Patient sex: M
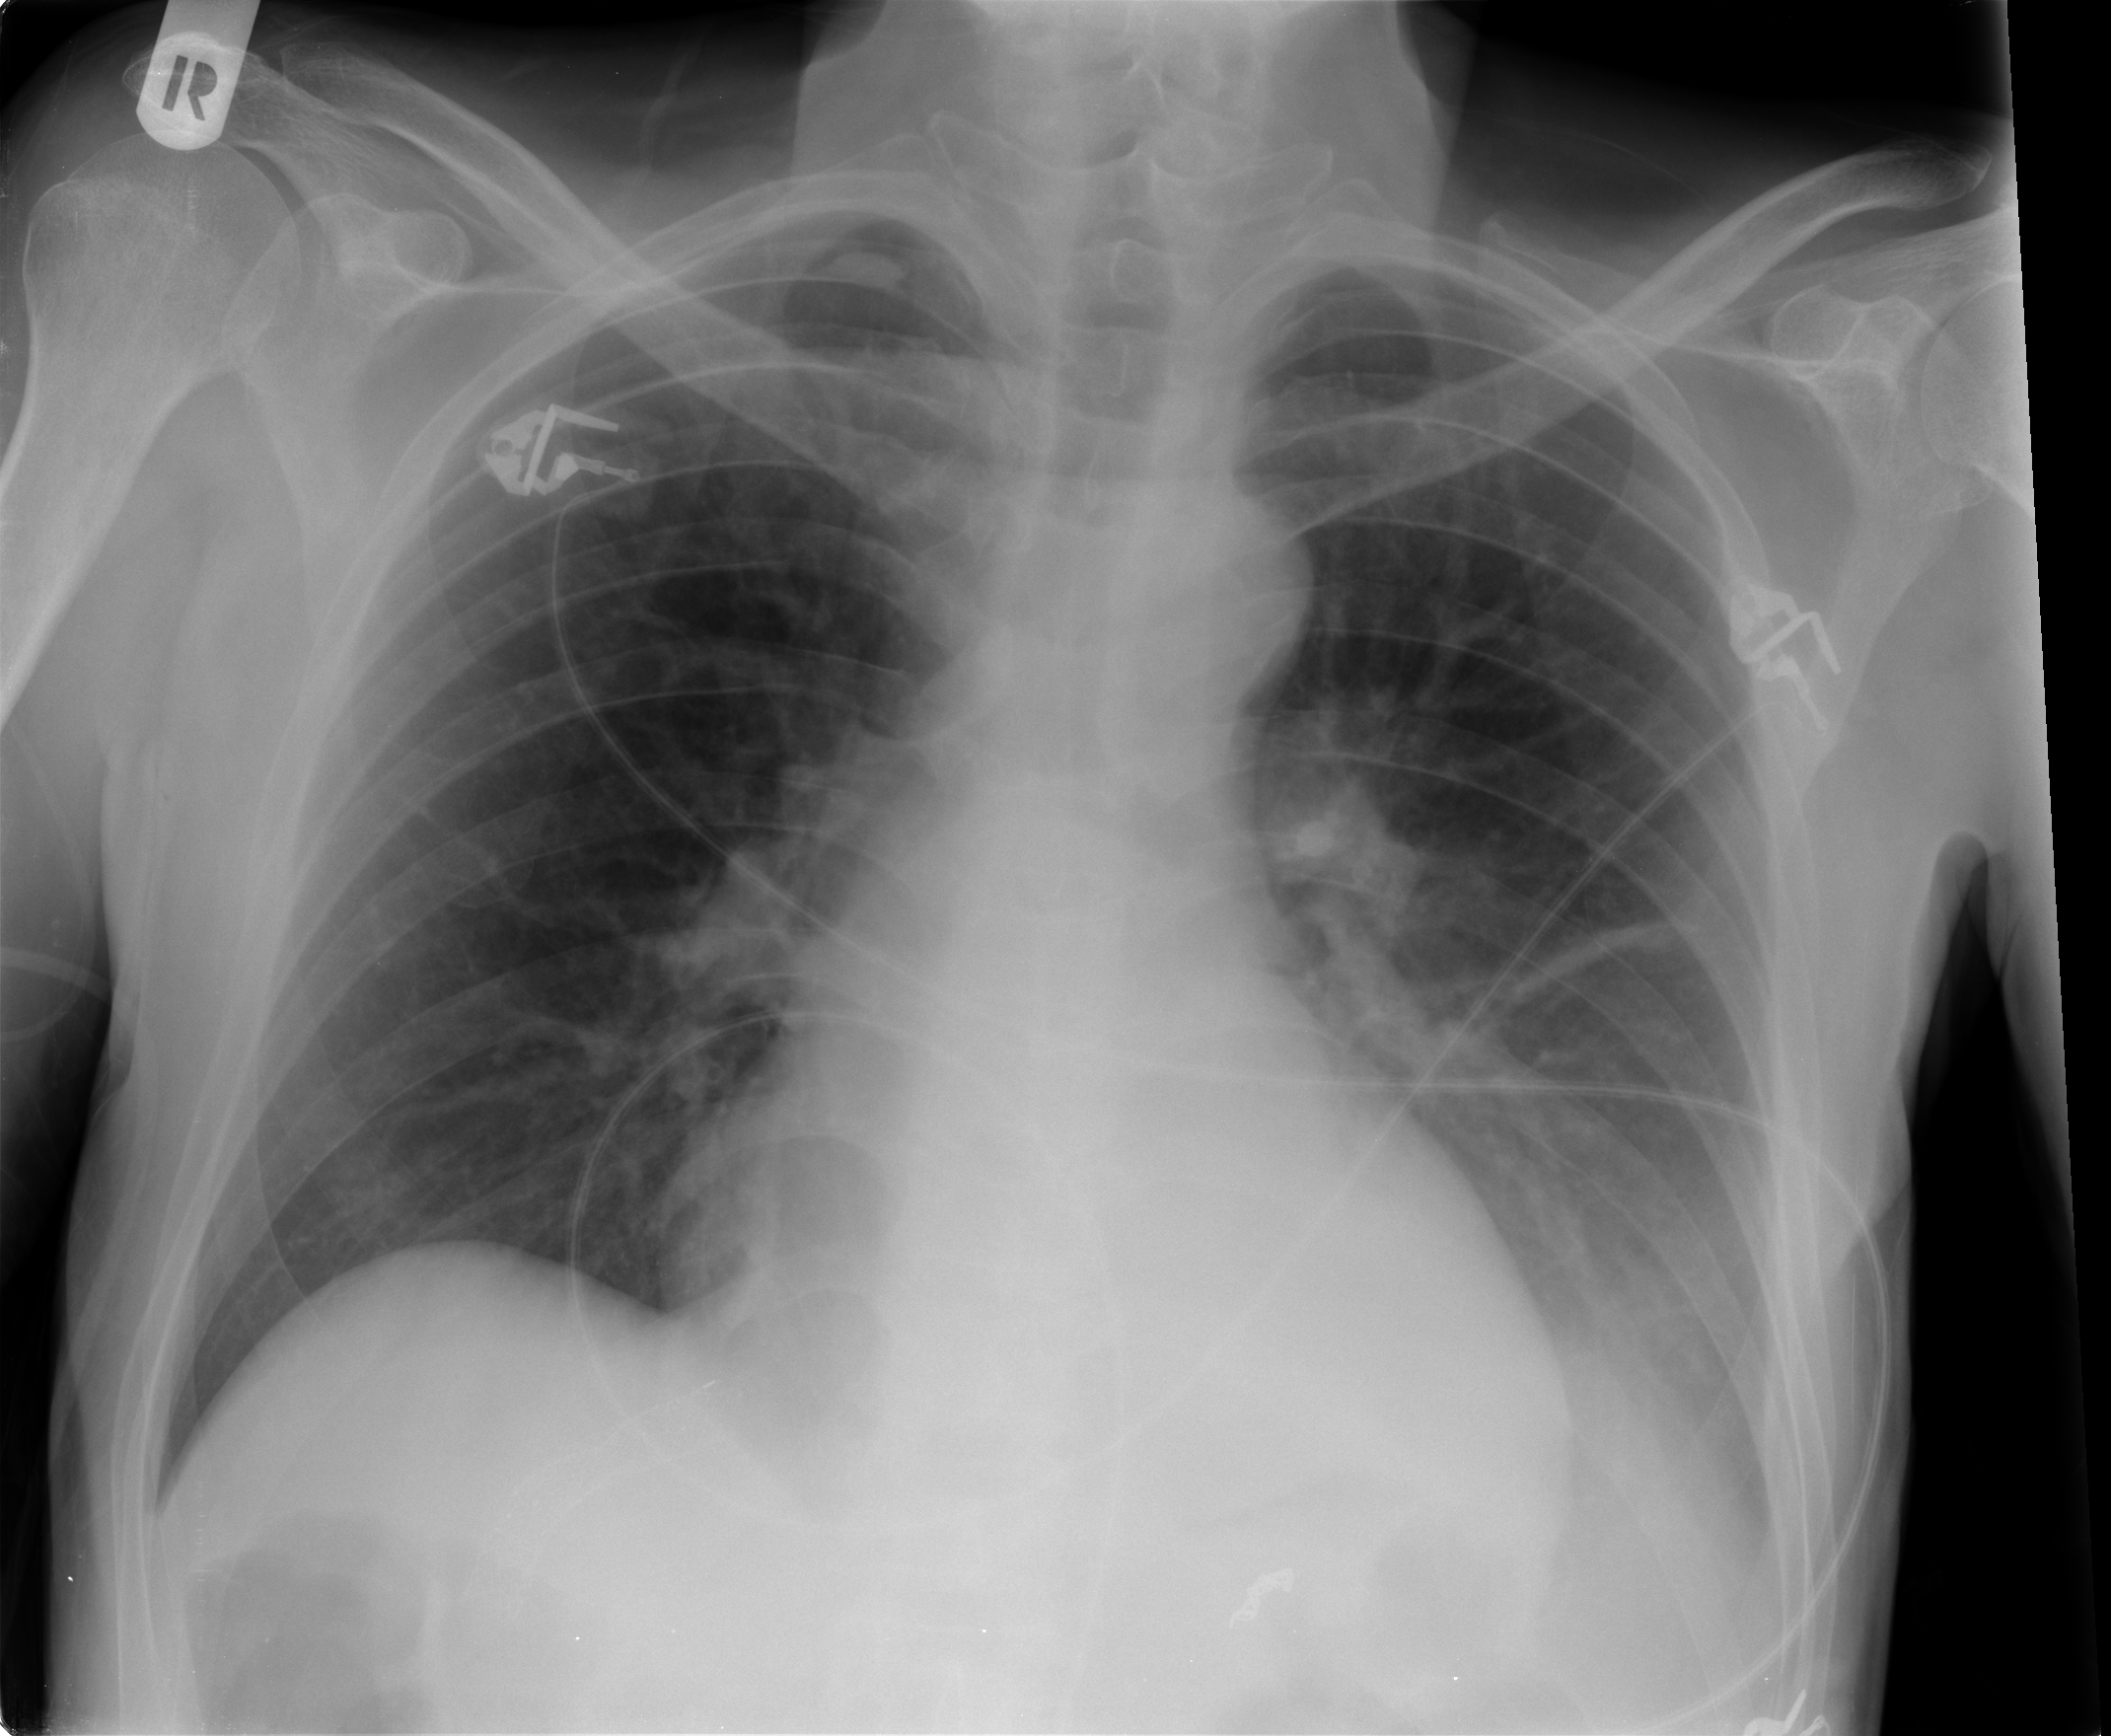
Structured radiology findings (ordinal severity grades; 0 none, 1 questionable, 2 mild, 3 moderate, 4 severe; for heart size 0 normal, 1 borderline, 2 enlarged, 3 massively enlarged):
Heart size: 1
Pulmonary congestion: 1
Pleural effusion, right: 0
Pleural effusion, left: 2
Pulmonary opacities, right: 0
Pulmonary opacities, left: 0
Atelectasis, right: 2
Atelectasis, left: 2